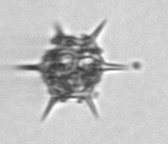
Label: Dictyocha